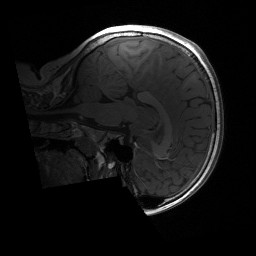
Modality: T1w
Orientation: sagittal
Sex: male
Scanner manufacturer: siemens
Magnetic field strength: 3 T
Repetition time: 1.9 s
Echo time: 0.00243 s